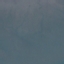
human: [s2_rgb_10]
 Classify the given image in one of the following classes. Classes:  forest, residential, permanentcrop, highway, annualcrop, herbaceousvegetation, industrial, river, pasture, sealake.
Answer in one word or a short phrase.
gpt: SeaLake